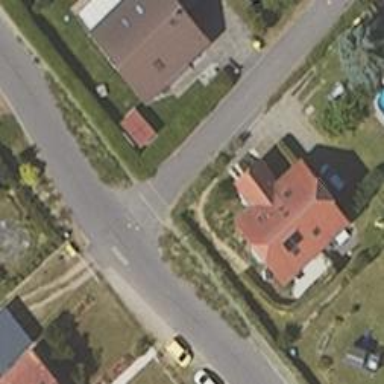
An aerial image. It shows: Smoothly paved residential road.